Question: Screenshot:

As can be seen in the picture above for some reason I get a strange white area of nothing in my listView when using a ScrollView. If I remove the ScrollView the white area of nothing dissapears, but unfortunately I must use the ScrollView in my interface. If I fill my list with items the white "area" is still there and being placed beneath the items instead.
Anyone seen this before? How can I remove it without removing my ScrollView which for some reason makes it appear? Ive tried to change all different type of setting such as fill_parent/wrap_content/0dip without any success so far.
Please help if you know something!
'''
<?xml version="1.0" encoding="utf-8"?>
<ScrollView
xmlns:android="http://schemas.android.com/apk/res/android"
android:layout_height="fill_parent"
android:layout_width="fill_parent">
<TableLayout
xmlns:android="http://schemas.android.com/apk/res/android"
android:layout_width="fill_parent"
android:layout_height="fill_parent"
android:background="@drawable/orginalbild"
android:fillViewport="true"
android:gravity="center|top"
android:orientation="vertical"
android:stretchColumns="1"
android:weightSum="1.0">
<TableRow
android:paddingTop="3dp" >
<TextView
android:layout_width="0dip"
android:layout_height="fill_parent"
android:layout_weight="0.04">
</TextView>
<EditText
android:id="@+id/search_task_field"
android:layout_width="0dip"
android:layout_height="fill_parent"
android:layout_weight="0.7"
android:hint="@string/SearchTaskHint"
/>
<ImageButton
android:id="@+id/search_task_button"
android:layout_width="0dip"
android:layout_height="50dp"
android:layout_gravity="center"
android:layout_weight="0.22"
android:src="@drawable/find3" />
<TextView
android:layout_width="0dip"
android:layout_height="fill_parent"
android:layout_weight="0.04"
android:visibility="invisible"
>
</TextView>
</TableRow>
<TableRow
android:paddingTop="0.9dp"
android:paddingRight="0.9dp"
android:paddingLeft="0.9dp"
android:background="#90767878"
android:paddingBottom="0.9dp"
android:layout_marginLeft="24dp"
android:layout_marginRight="24dp"
android:layout_marginBottom="20dp"
android:layout_width="fill_parent"
android:layout_height="fill_parent">
<ListView
android:id="@+id/search_task_list"
android:layout_width="0dip"
android:layout_height="fill_parent"
android:layout_weight="1"
android:background="#FFFFFF"
android:gravity="left"
/>
</TableRow>
</TableLayout>
</ScrollView>
'''
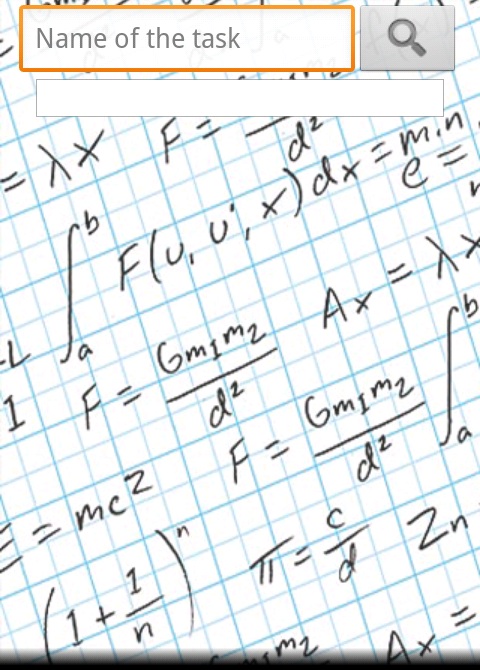
Answer: You can't place an ListView within a ScrollView. Thats not possible. Because then the ListView has got two options to scroll trough the content, as you will. And this won't work.
If you want to display Content under or above a ListView and want it to get scrolled with it you may have to create a custom View.
For more Information:
<URL>
Edit:
I would recommend you to use this:
<URL>
Its a custom ListView and you can set it within a ScrollView